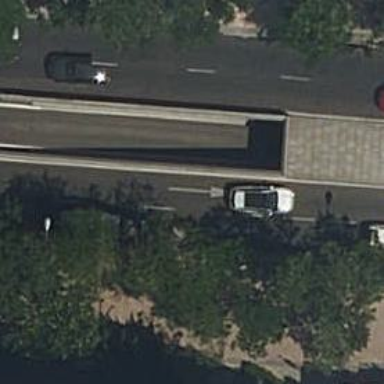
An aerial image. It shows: Service road leading to tunnel.